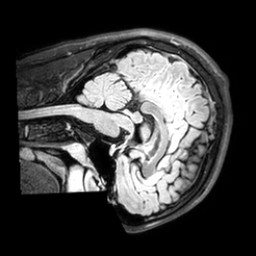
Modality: T1w
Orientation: sagittal
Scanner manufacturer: philips
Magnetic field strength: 3 T
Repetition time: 4.8 s
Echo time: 0.2586 s